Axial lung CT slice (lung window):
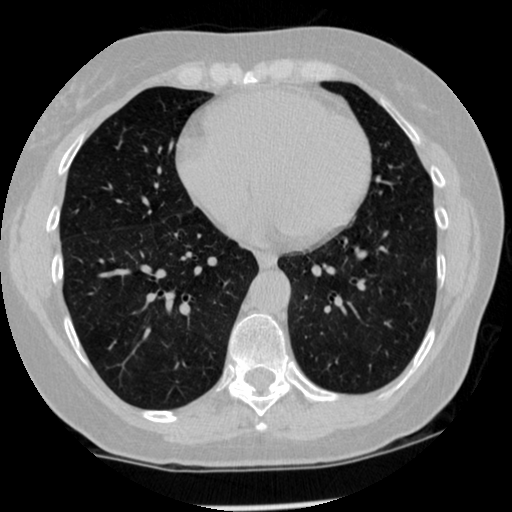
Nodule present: no